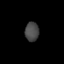
Tissue: prostate
Cell type: Myeloid cells
Senescence score: 0.7988
Nuclear area (px): 263
Mean DAPI intensity: 71.243